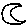
Label: moon